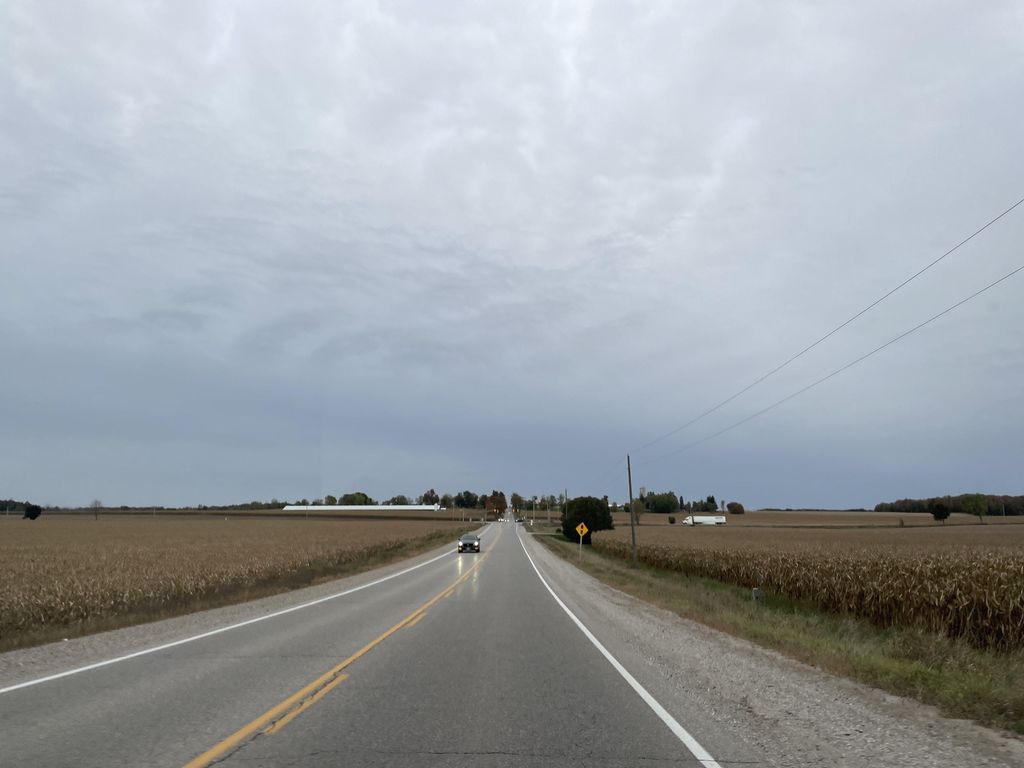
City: kitchener-waterloo